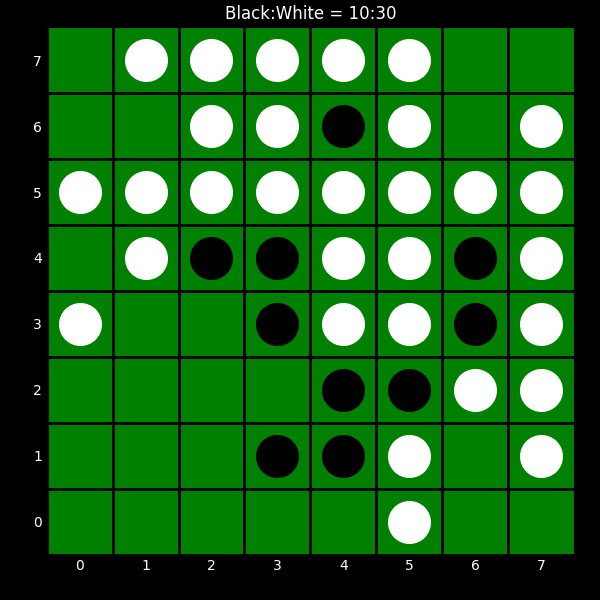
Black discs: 10
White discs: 30